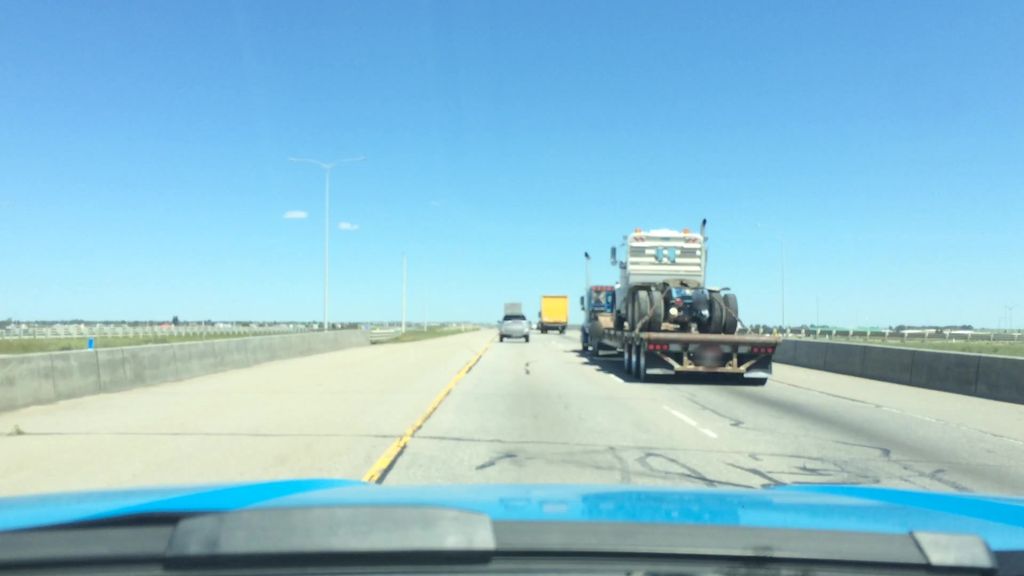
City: calgary